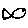
Label: fish